Question: I need to stretch and squeeze an image on certain proportion as in the following image is it possible to do this using asp.net C# or is there any Image tools for this.

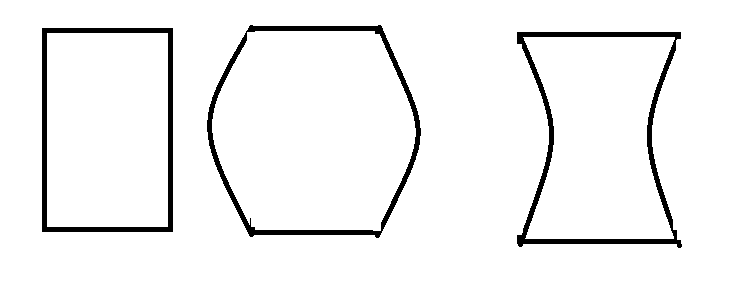
Answer: Found a solution for this using the imagemagick library, it can be downloaded from <URL>.
Once the reference to the Magick.net dll has been added you can use the following code to distort the image,
'''
double[] Points = new double[] {
0,0, 0,0,
0,500, 50,500,
0,1000, 0,1000,
420,0, 420,0,
420,500, 370,500,
420,1000, 420,1000
};
MagickImage image = new MagickImage("E:/ImageManipulation/WebApplication2/images/Test.jpg");
image.Distort(DistortMethod.Shepards,Points);
image.Write("E:/ImageManipulation/WebApplication2/images/Result.jpg");
'''
See <URL> for some more examples of the Shepards method